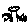
Label: tree